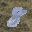
Label: 8